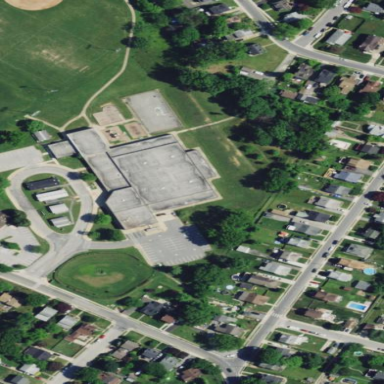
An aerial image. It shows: School building.